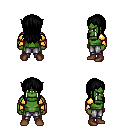
a pixel art fantasy rpg character, male body template, orc, green skin, gold arm armor, metal pants, black unkempt hairstyle, brown shoes, four views (front, back, left, right), 2x2 character sprite sheet, small pixel art, hard edges, no anti-aliasing